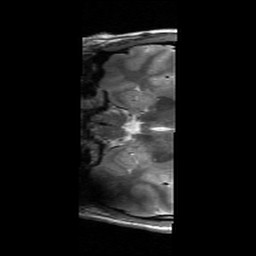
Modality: T2w
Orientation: coronal
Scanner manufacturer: siemens
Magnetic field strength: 6.98 T
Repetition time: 5 s
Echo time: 0.044 s